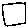
Label: square